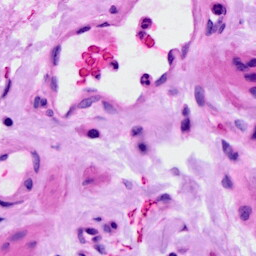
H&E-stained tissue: Ovarian